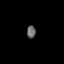
Tissue: skin
Cell type: Epithelial cells
Senescence score: 0.2508
Nuclear area (px): 108
Mean DAPI intensity: 104.241